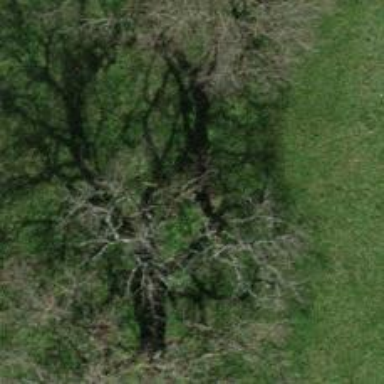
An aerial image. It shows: Beautiful tree in nature.